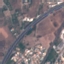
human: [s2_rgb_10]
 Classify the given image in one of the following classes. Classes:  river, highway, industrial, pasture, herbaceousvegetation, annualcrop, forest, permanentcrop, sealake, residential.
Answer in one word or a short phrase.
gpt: Highway